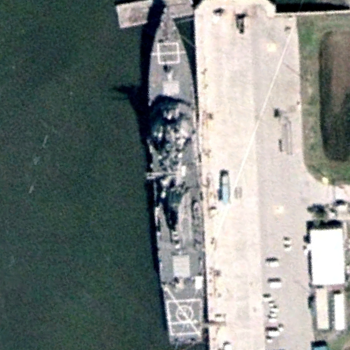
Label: destroyer